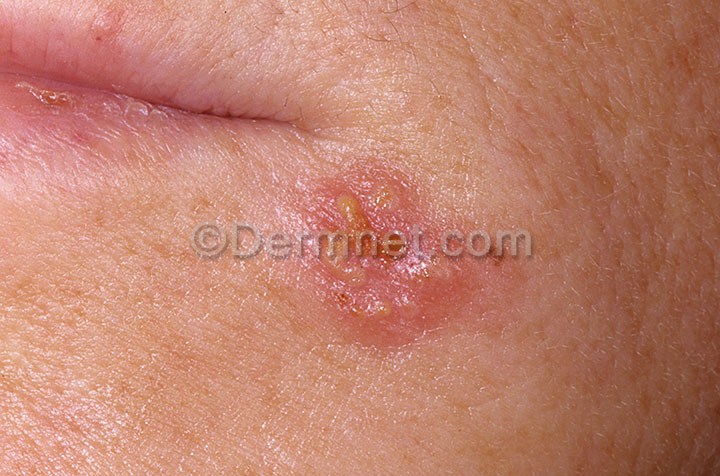
Disease: Warts Molluscum and other Viral Infections